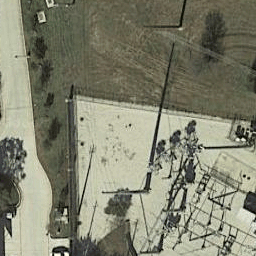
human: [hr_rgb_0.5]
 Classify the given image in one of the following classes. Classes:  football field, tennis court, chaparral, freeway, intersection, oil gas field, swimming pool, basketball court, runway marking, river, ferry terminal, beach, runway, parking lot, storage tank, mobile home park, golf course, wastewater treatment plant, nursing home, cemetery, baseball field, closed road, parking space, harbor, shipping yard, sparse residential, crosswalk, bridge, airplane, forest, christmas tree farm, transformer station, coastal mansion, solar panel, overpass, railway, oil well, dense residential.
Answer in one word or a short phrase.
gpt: transformer station